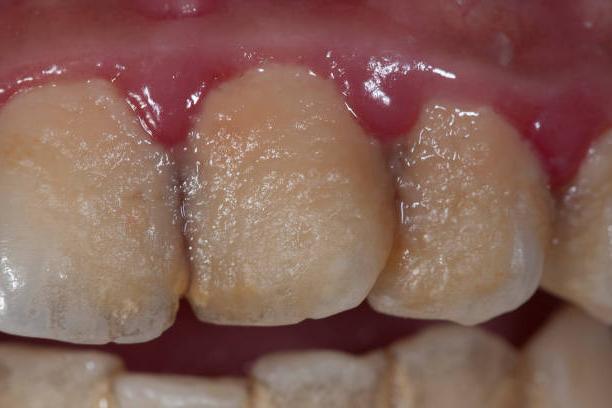
Condition: Gingivitis